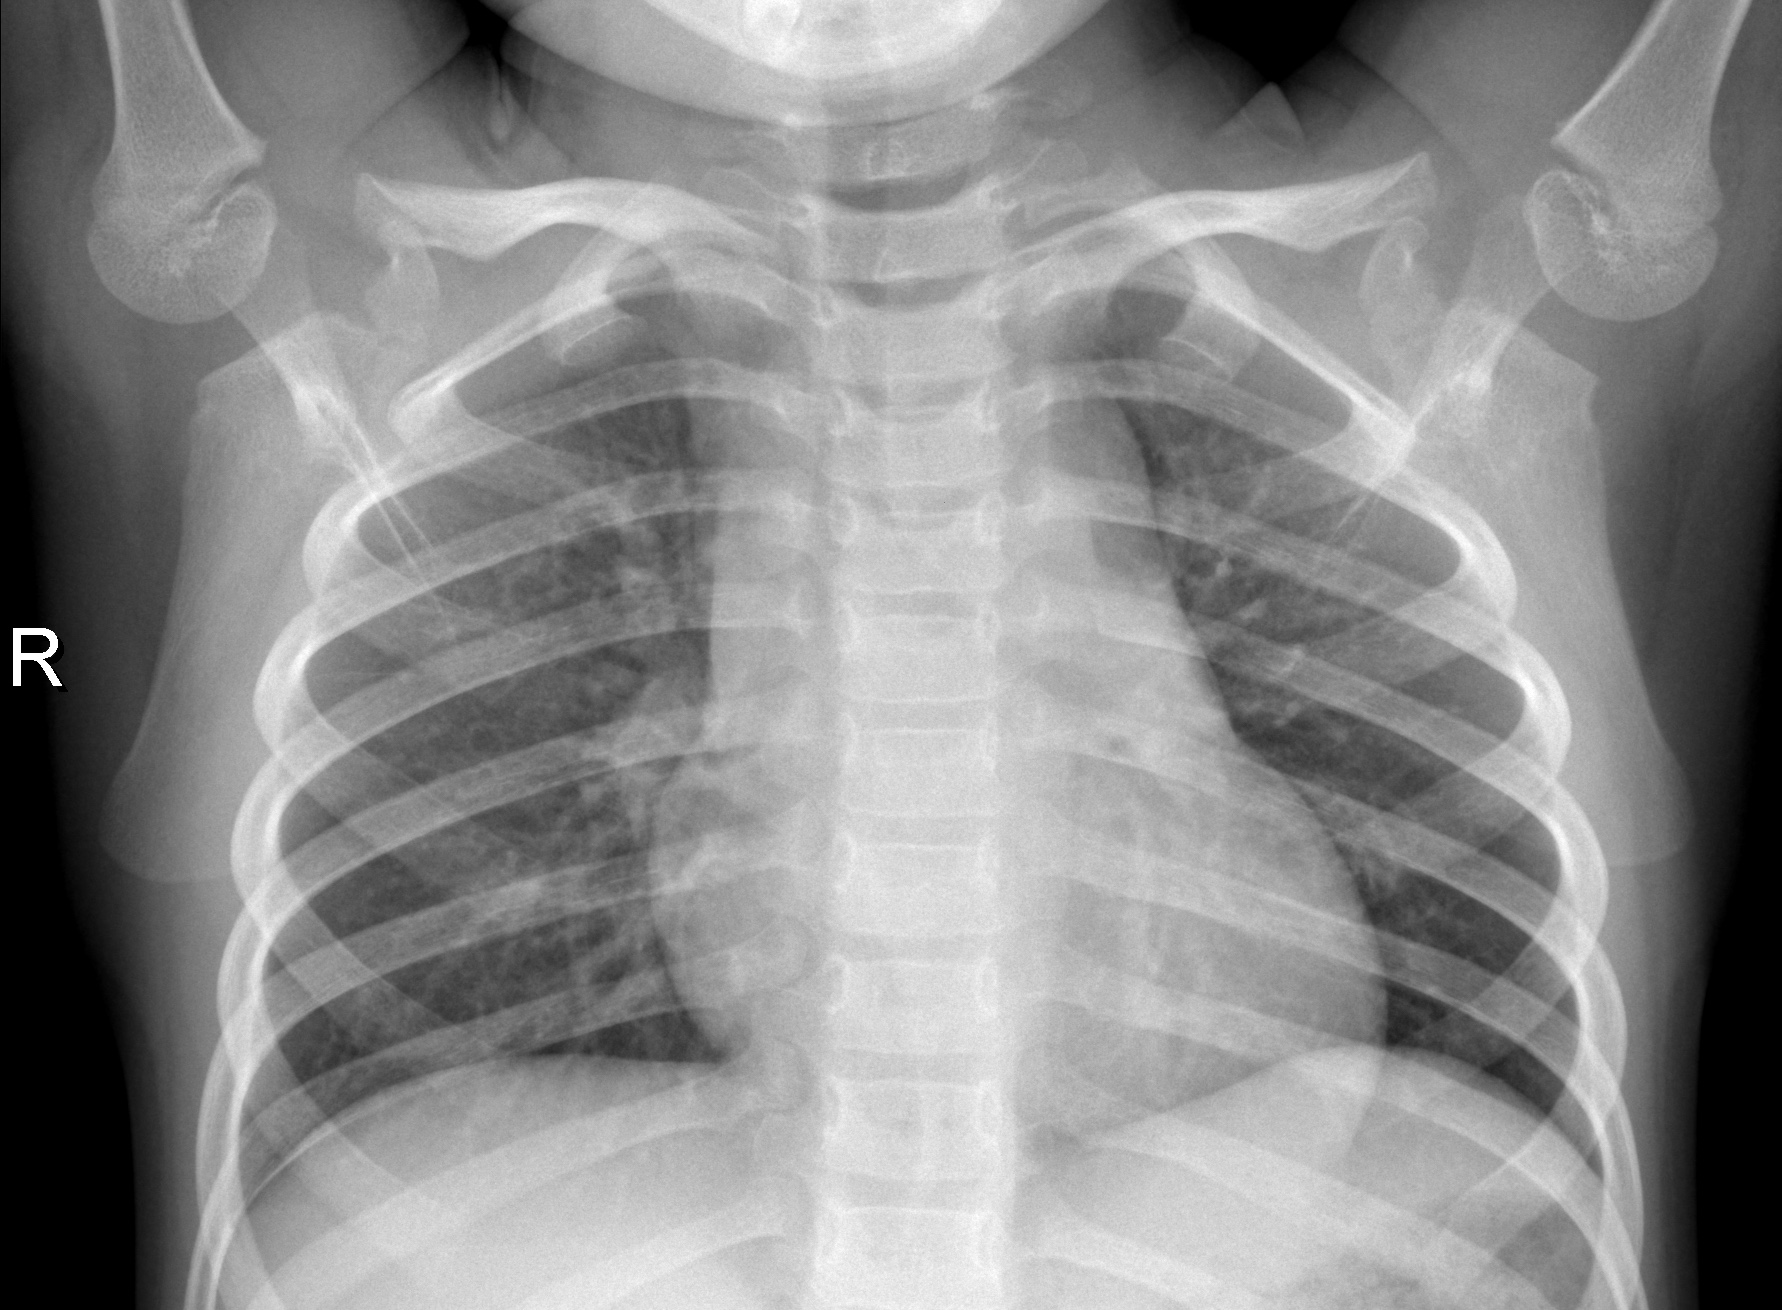
Diagnosis: NORMAL